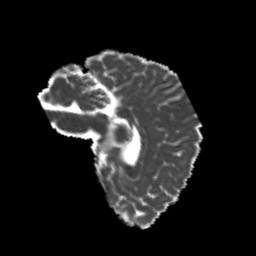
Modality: MD
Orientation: sagittal
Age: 22
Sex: male
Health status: healthy
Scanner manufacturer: philips
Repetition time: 7.395 s
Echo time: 0.08599 s